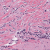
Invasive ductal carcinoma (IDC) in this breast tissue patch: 1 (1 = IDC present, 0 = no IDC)